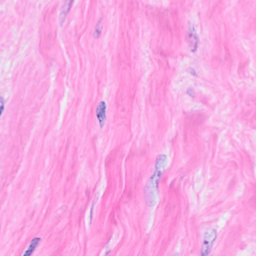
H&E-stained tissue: Breast